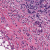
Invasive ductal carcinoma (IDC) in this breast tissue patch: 1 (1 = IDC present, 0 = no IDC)